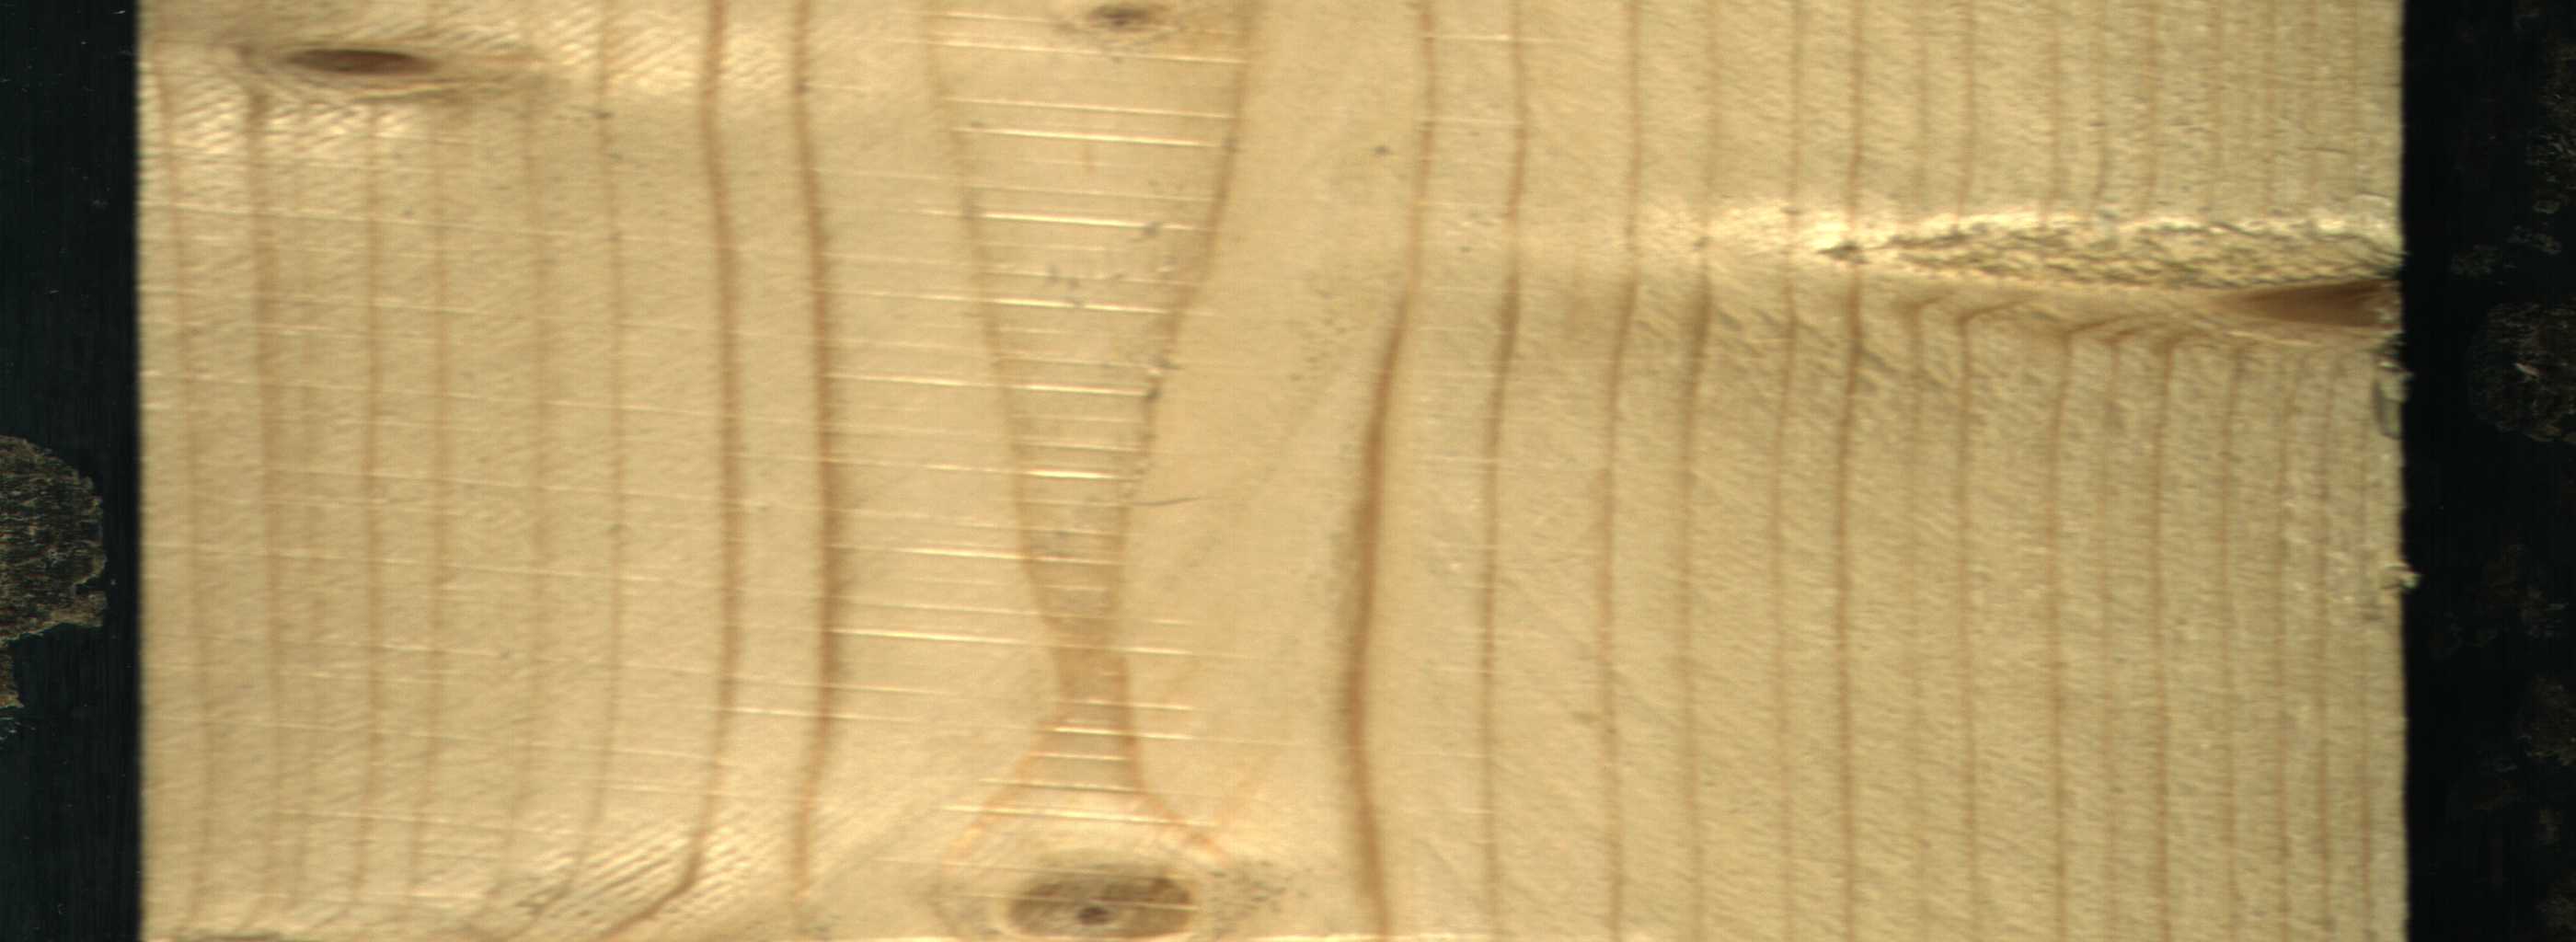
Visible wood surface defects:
Dead_Knot
Live_Knot
Live_Knot
Live_Knot
Live_Knot